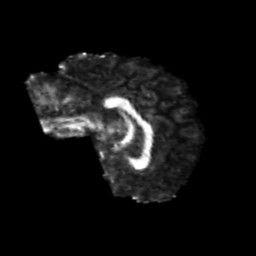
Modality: FA
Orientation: sagittal
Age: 24
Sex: female
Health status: healthy
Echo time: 0.074 s